Aerial crown-view tile of a tropical tree (Barro Colorado Island, Panama), acquired 20240813:
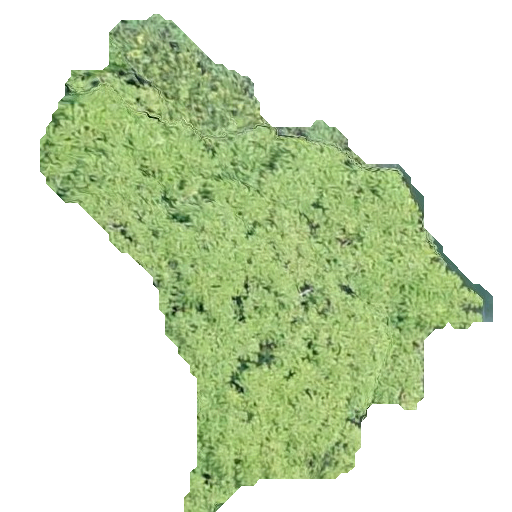
Species: Spondias mombin
GBIF accepted scientific name: Spondias mombin
Crown area: 169.99 m²